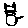
Label: cat